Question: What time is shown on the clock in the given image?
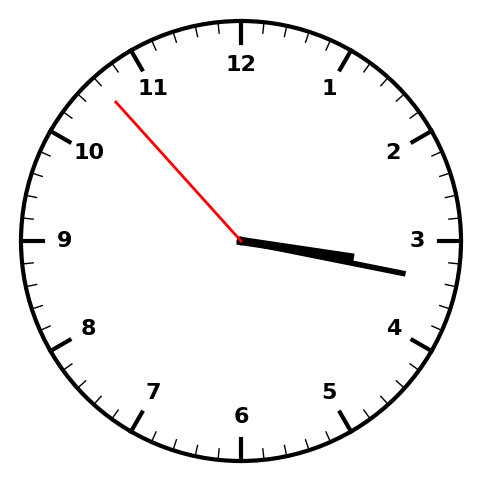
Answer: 03:16:53